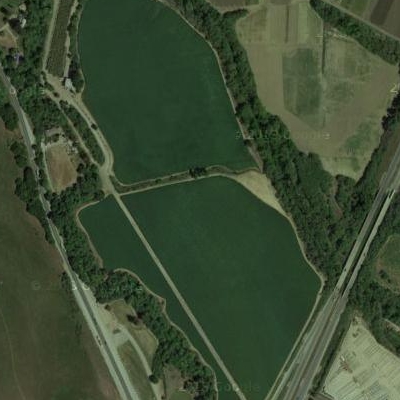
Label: dRiverLake